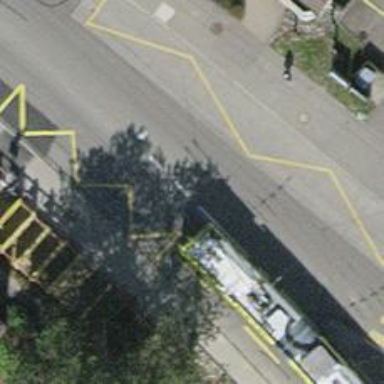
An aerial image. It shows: Secondary road with asphalt surface. There is trolley wire present. The road also has designated lane for cycling in both directions.